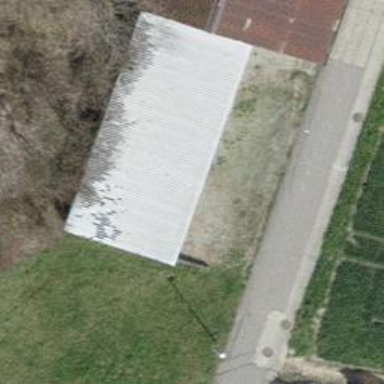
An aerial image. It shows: Building with tiled roof.